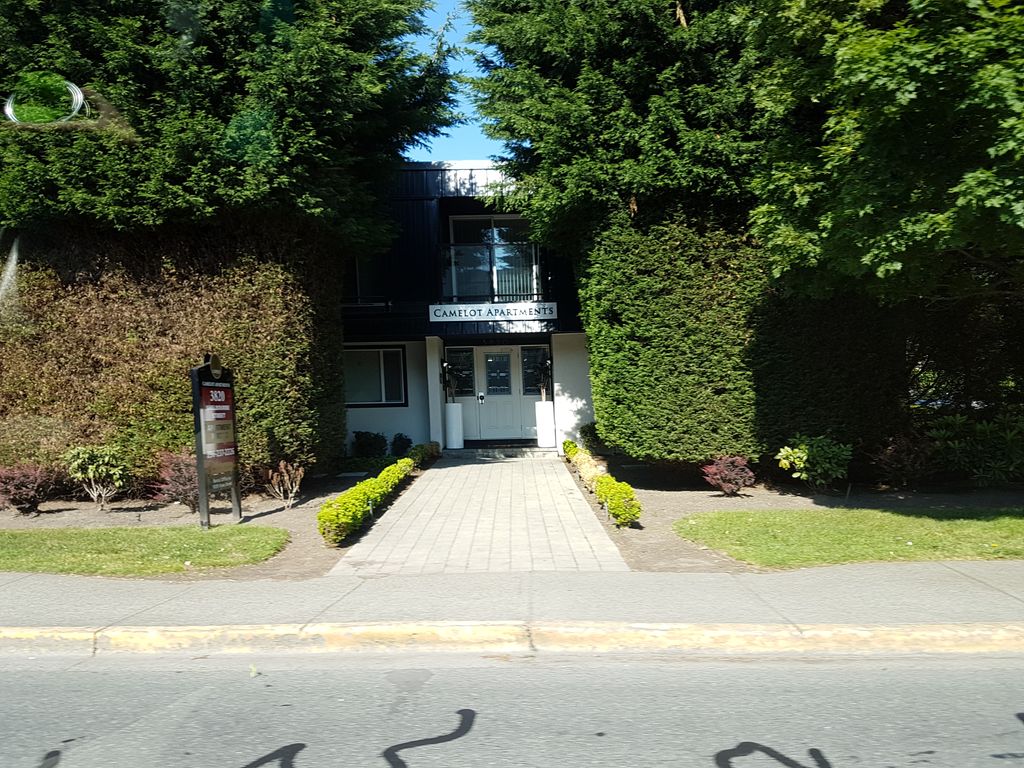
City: victoria